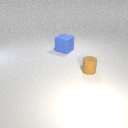
large blue rubber cube to the left of small brown rubber cylinder